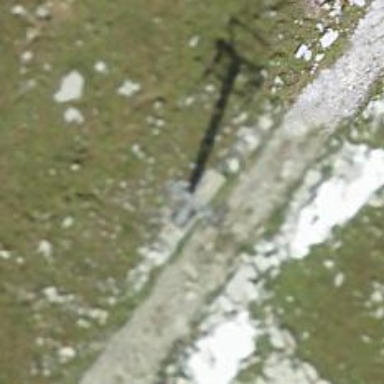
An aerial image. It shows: Pylon for aerialway.